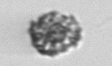
Label: coccolithophorid